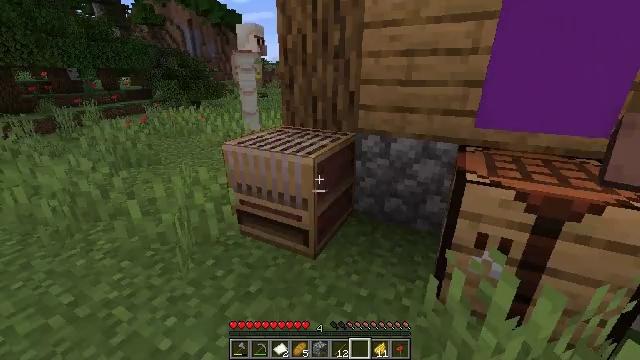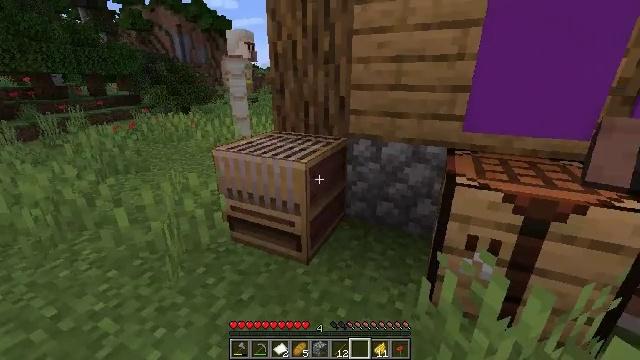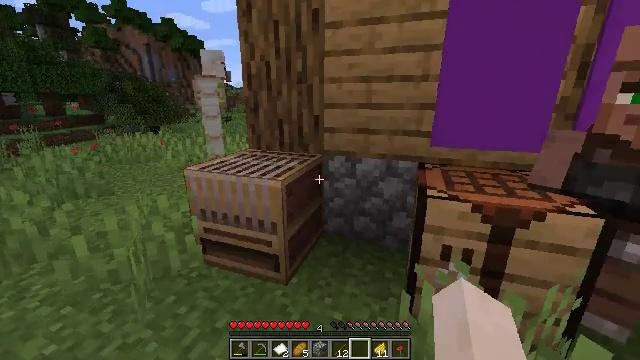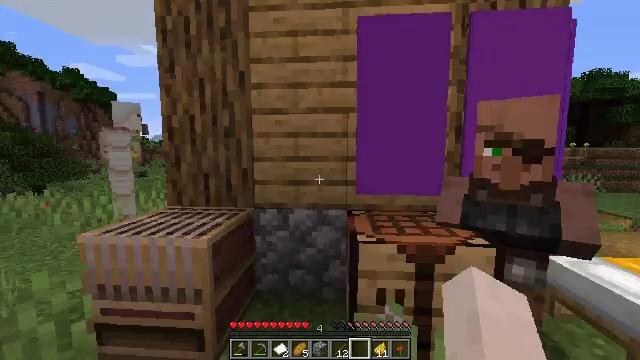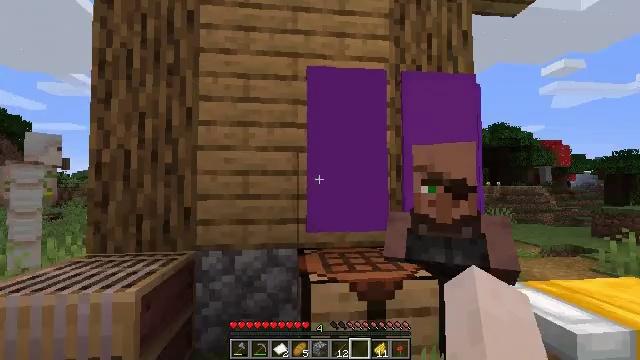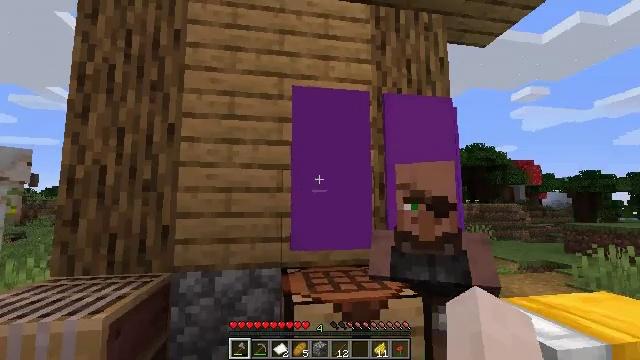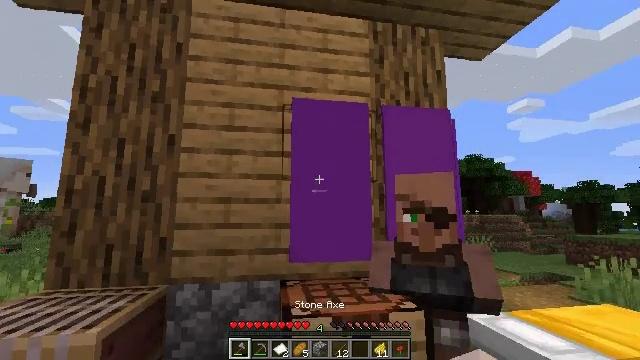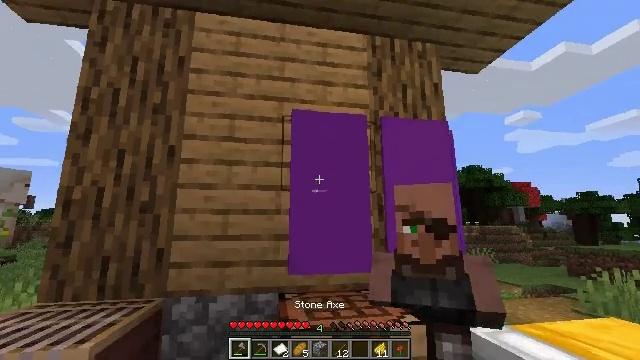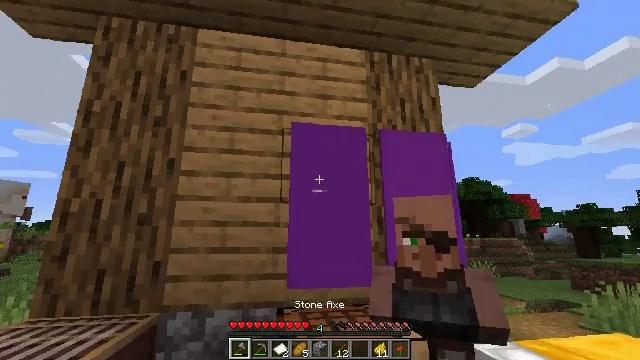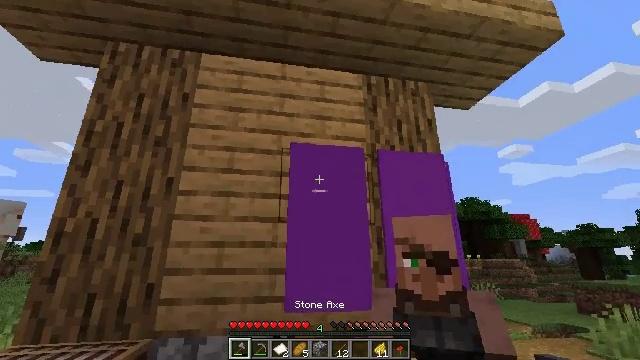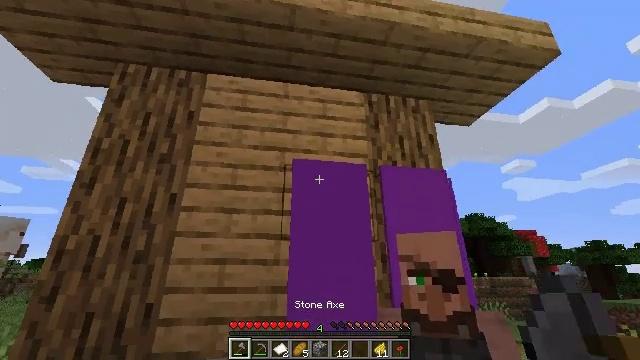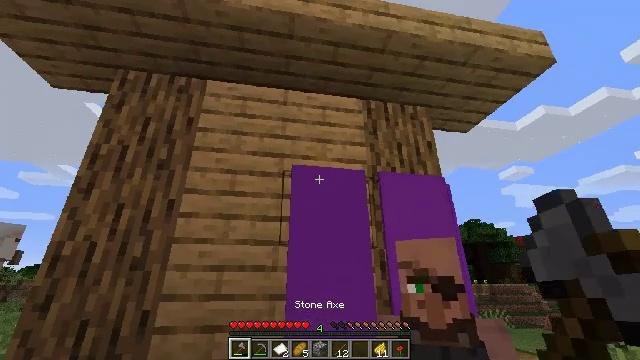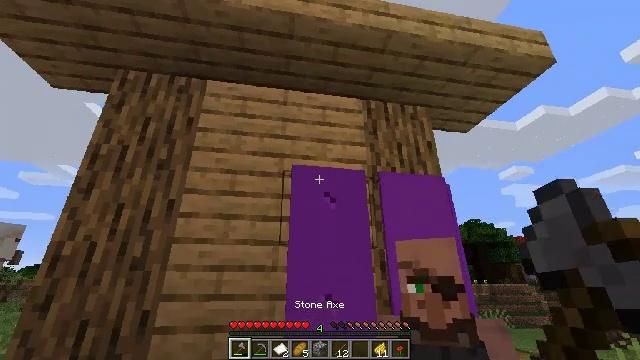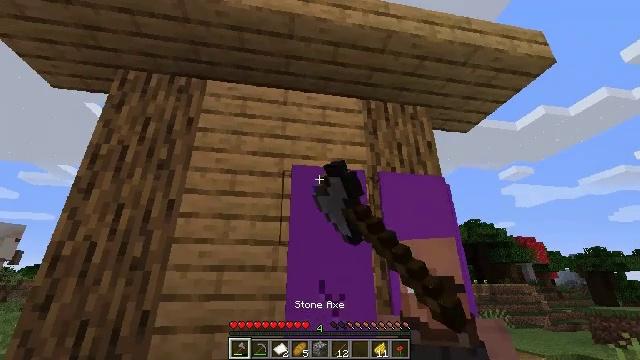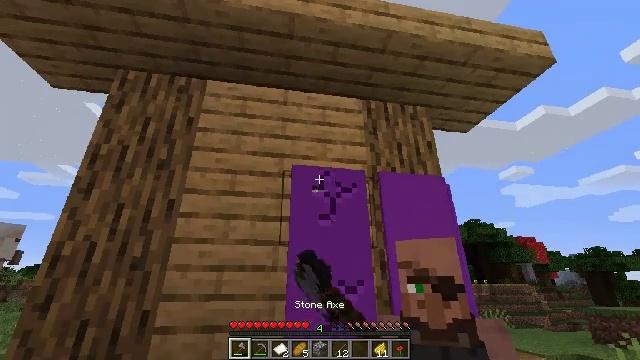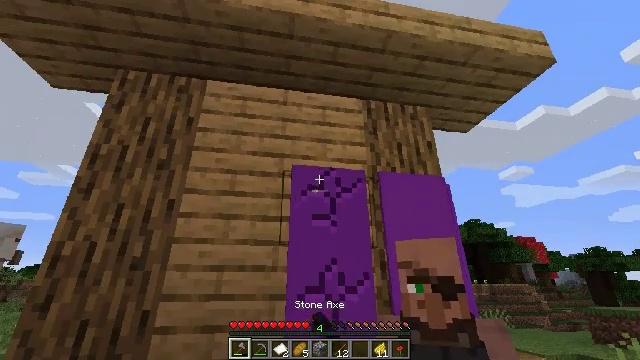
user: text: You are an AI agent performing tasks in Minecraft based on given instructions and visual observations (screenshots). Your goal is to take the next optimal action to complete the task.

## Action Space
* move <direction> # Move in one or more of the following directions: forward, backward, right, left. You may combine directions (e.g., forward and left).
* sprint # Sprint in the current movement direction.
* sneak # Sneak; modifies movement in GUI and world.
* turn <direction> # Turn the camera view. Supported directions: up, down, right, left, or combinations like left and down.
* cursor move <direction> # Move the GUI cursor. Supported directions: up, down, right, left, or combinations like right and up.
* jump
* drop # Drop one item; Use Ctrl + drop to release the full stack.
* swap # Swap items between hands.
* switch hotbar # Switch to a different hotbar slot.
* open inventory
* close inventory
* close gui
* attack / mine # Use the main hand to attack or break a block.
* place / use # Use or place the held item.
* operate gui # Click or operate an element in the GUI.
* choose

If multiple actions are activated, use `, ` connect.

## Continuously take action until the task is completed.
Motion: motion action
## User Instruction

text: Remove the purple wall banner.
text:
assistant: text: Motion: turn right and up
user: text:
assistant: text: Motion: turn right and up
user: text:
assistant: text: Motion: turn right and up
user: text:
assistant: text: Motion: turn right and up
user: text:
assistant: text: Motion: turn right and up, switch to hotbar 1
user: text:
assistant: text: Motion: turn up, switch to hotbar 1
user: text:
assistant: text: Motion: turn up, switch to hotbar 1
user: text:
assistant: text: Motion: turn up, switch to hotbar 1
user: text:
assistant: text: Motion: turn up
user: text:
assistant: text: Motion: turn up
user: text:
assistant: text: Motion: turn up
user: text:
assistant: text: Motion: attack / mine
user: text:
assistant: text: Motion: attack / mine
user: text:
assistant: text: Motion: attack / mine
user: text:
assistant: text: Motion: attack / mine
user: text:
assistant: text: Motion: attack / mine
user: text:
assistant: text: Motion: attack / mine
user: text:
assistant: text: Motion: attack / mine
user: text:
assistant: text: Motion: attack / mine
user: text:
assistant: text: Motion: no_op
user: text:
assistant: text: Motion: move forward
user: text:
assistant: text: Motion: move forward and move right
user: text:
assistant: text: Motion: move forward and move right
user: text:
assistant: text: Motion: move forward and move right
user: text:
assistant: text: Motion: move forward and move right
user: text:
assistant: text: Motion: move forward and move right
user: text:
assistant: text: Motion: no_op
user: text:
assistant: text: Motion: no_op
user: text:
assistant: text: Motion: no_op
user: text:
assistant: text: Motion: no_op